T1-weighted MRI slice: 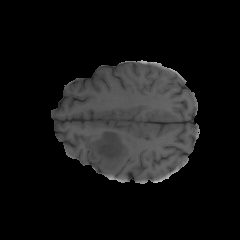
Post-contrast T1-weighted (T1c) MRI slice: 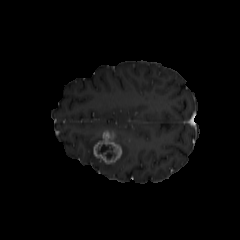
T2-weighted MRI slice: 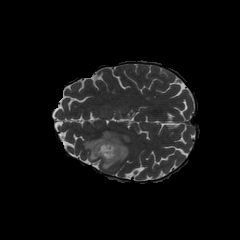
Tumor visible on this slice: yes